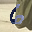
Label: 6